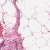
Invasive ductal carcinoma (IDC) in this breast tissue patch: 0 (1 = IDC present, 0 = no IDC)